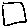
Label: square